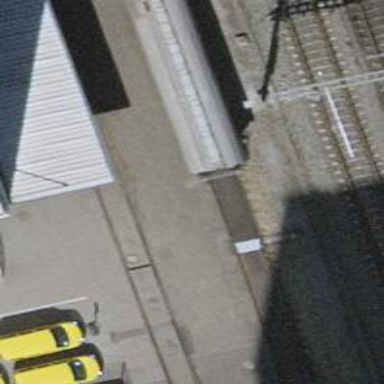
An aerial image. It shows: Railway switch.